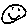
Label: smiley face